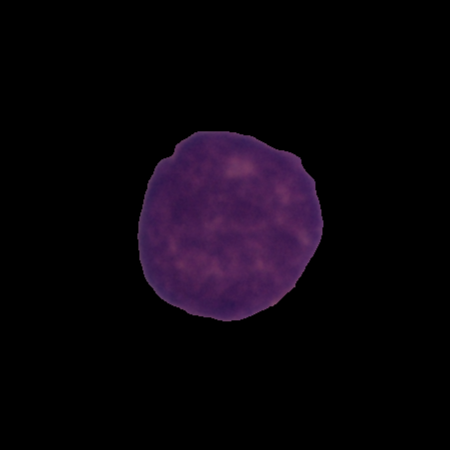
Label: cancer